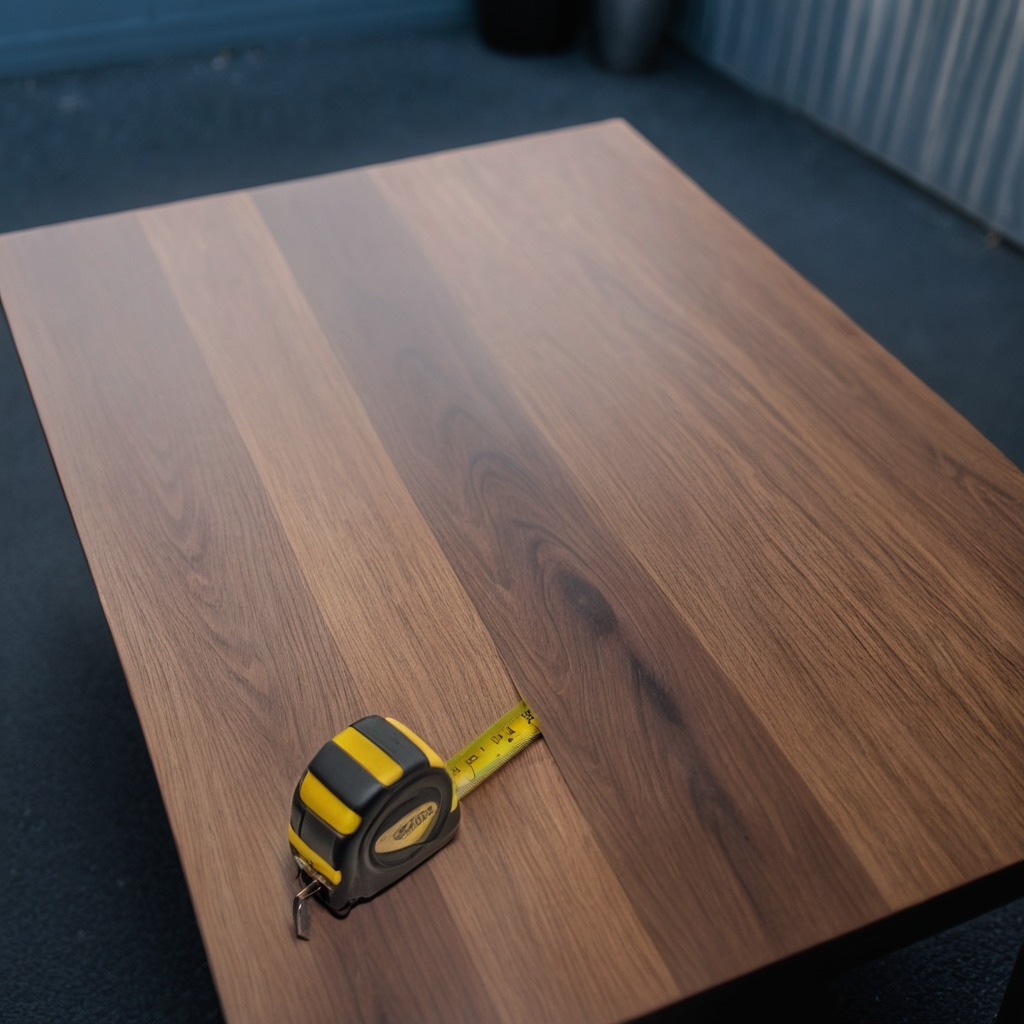
A measuring tape is lying on a table in the garage.